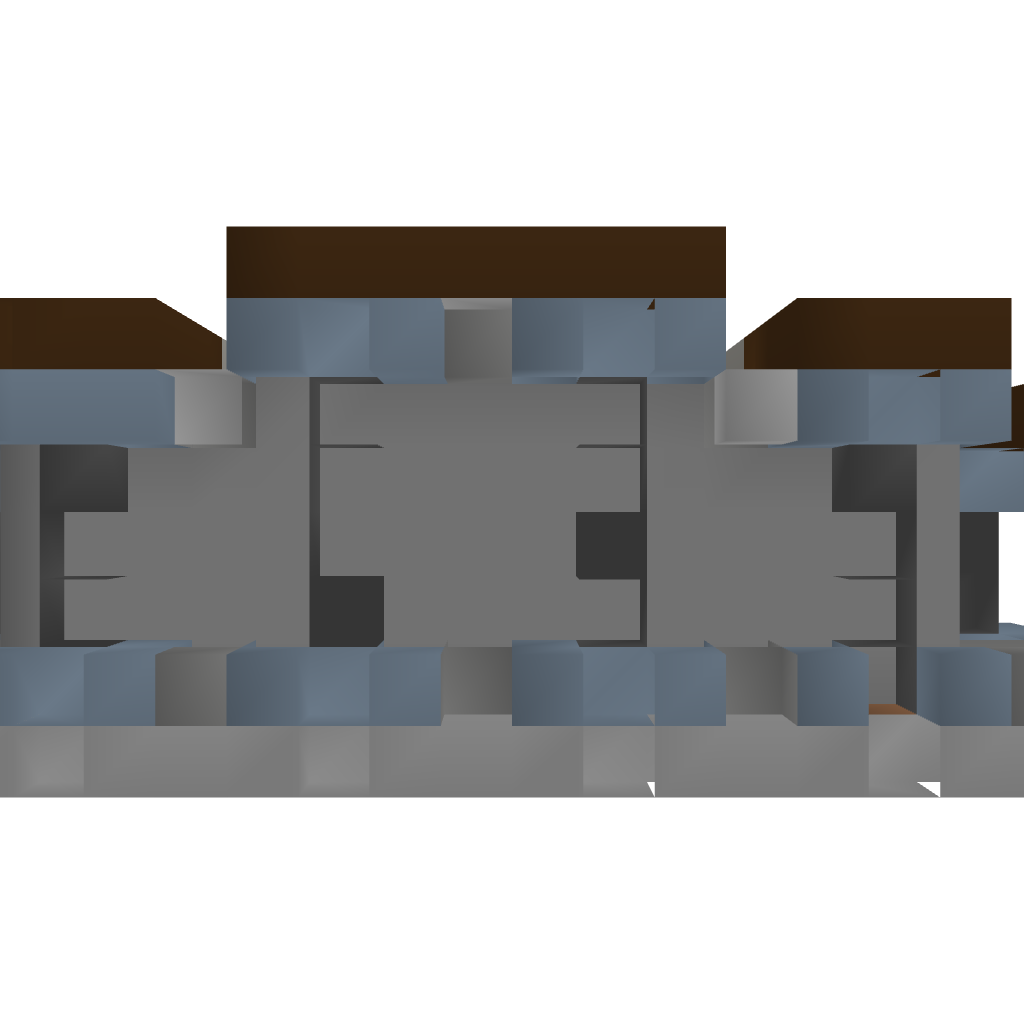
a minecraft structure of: Medieval Warehouse